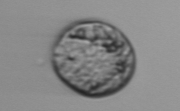
Label: Amoeba